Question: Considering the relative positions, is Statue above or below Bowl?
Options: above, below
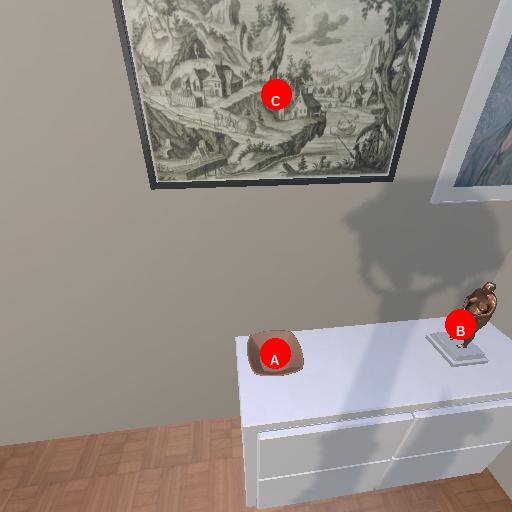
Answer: above